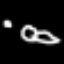
Label: frog